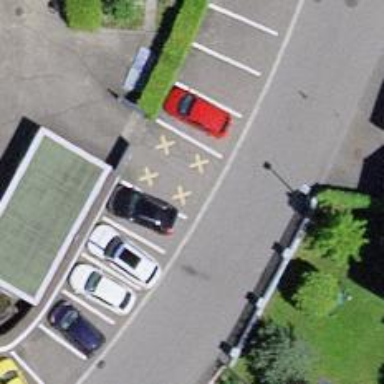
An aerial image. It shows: Parking available on the street side.